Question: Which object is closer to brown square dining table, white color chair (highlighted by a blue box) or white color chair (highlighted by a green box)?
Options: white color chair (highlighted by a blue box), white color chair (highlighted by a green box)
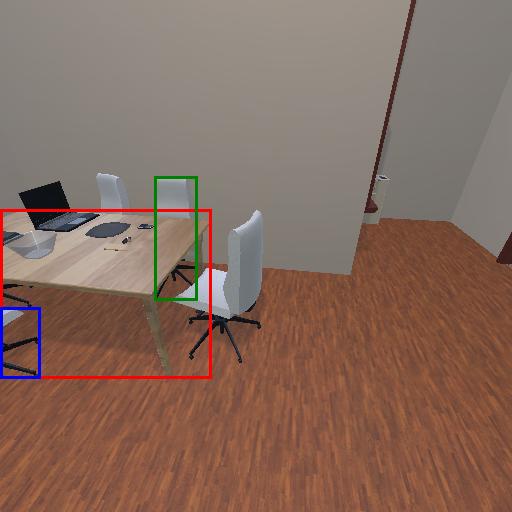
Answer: white color chair (highlighted by a blue box)